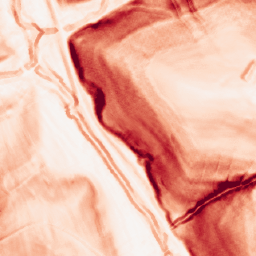
Category: morphological
Decomposition family: morphological_gradient
Decomposition parameters: size: 3
shape: diamond
Upsampling method: nearest
Upsampling parameters: scale: 2
Upsampling scale: 2